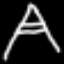
Label: The Eiffel Tower